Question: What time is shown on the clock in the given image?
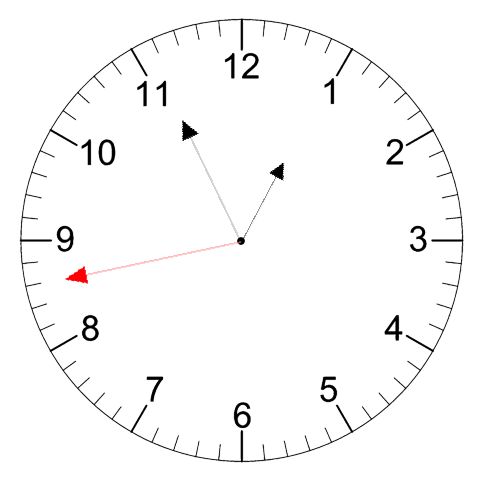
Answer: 12:55:43